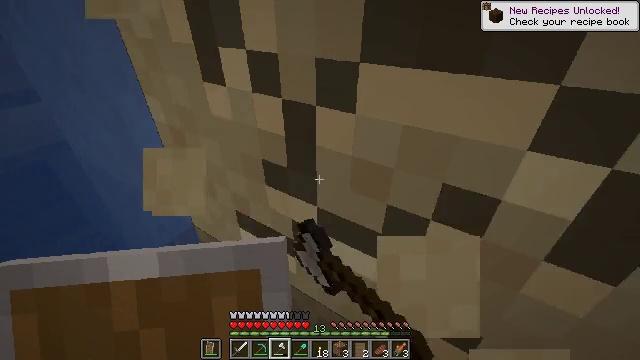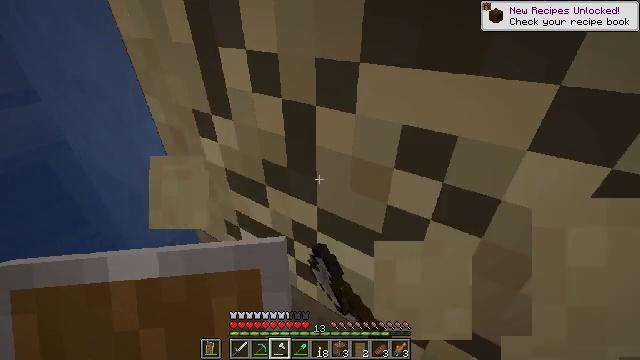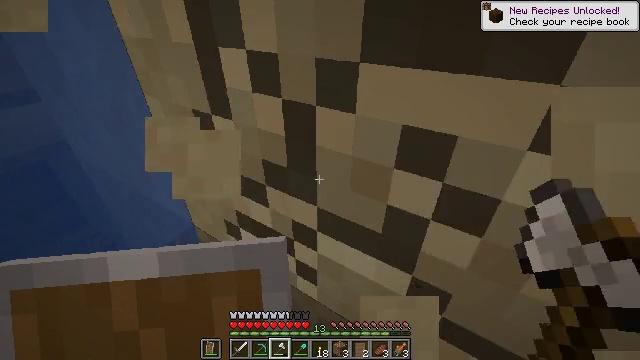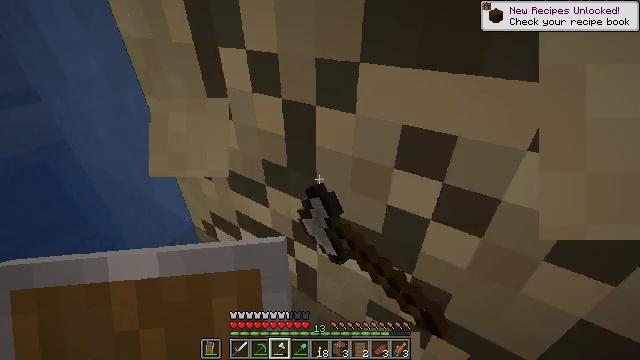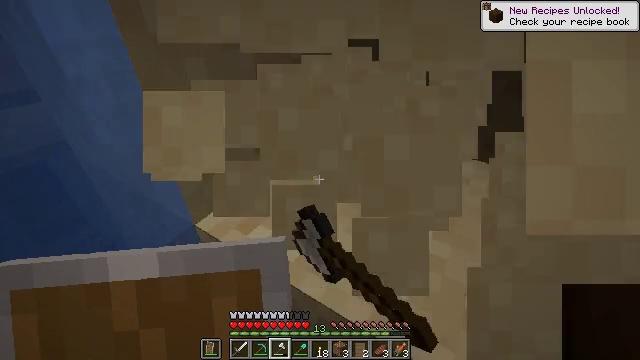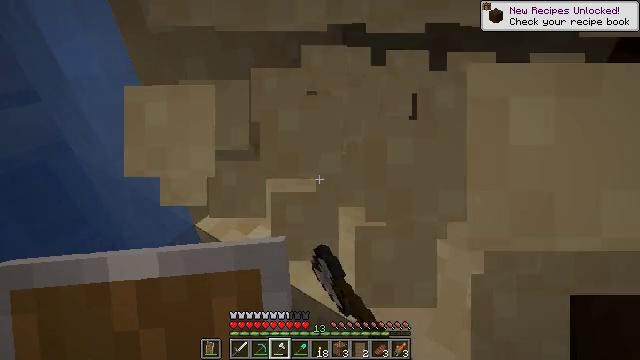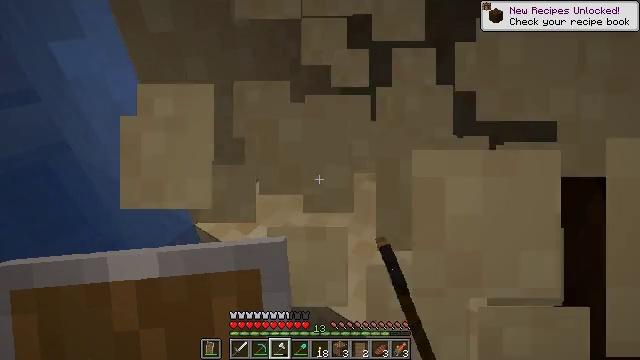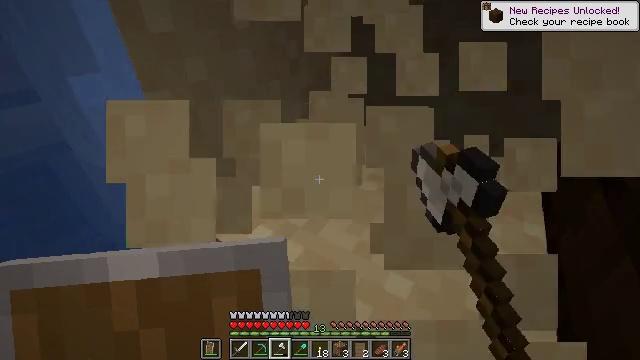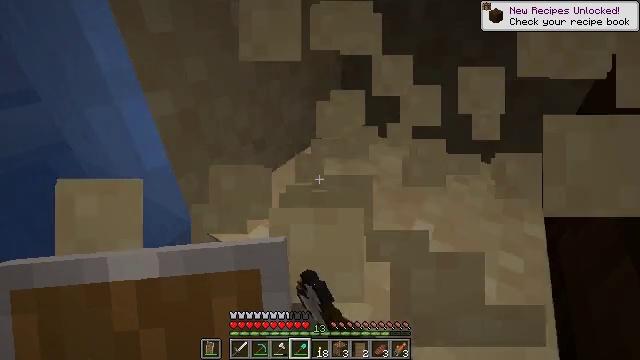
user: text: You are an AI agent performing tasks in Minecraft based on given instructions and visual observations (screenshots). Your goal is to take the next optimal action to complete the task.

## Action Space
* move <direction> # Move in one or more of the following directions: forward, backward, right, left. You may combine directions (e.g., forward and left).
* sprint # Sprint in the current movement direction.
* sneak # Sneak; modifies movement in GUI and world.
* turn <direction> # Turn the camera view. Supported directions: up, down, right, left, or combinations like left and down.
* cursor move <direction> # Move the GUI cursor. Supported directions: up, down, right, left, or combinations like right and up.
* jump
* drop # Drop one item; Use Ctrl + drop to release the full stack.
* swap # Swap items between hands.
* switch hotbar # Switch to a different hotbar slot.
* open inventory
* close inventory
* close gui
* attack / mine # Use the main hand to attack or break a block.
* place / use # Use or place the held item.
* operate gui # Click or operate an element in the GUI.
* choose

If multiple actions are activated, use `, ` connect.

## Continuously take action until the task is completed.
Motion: motion action
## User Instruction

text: Attack the ground to gather sand.
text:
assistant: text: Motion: attack / mine
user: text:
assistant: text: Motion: attack / mine, switch to hotbar 3
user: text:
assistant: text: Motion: attack / mine, switch to hotbar 3
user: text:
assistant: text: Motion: attack / mine, switch to hotbar 3
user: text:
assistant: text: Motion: attack / mine
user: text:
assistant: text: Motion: attack / mine
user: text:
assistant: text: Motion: attack / mine
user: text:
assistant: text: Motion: attack / mine, switch to hotbar 4
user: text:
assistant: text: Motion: attack / mine, switch to hotbar 4